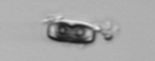
Label: pennate